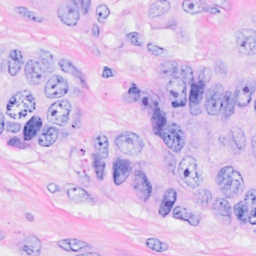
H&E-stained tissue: Breast